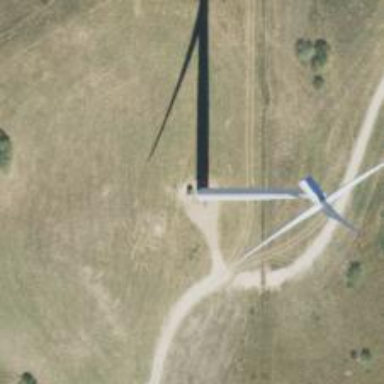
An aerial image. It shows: Wind turbine generator that utilizes wind as its source for generating electricity. It is of the horizontal axis type.